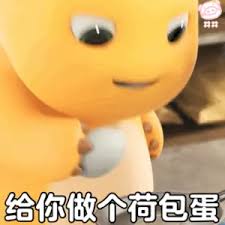
Label: nailong